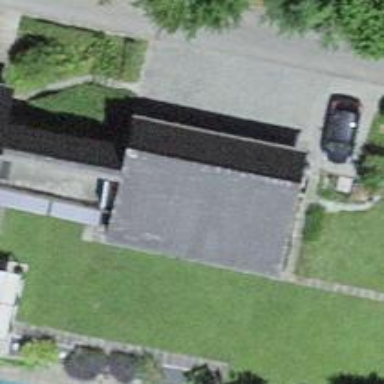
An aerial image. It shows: Garage building.